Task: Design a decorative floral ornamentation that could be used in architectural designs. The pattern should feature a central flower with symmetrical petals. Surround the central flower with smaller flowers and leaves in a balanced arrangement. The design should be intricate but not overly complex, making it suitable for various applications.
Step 50:
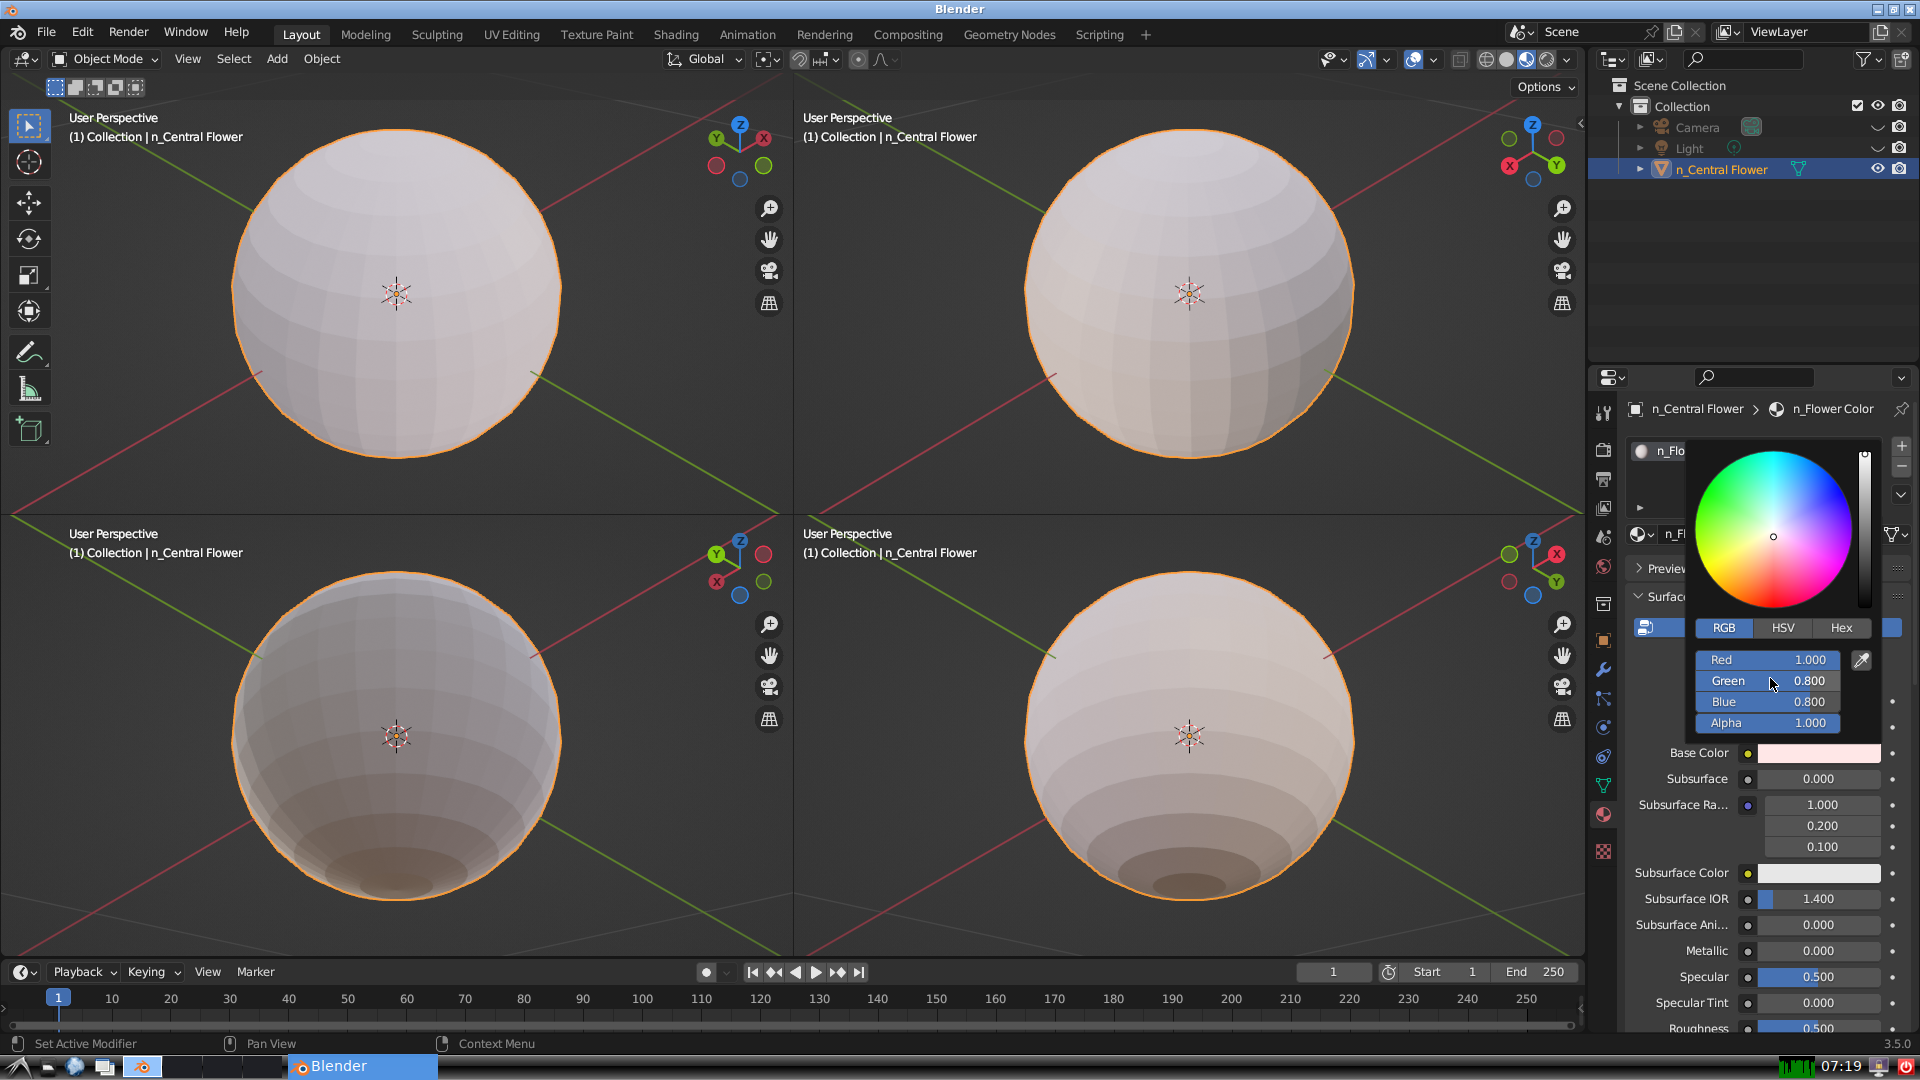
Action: click: no